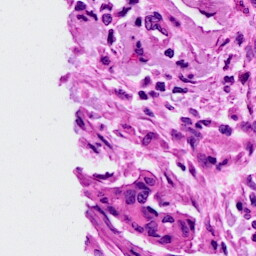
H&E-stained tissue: Cervix